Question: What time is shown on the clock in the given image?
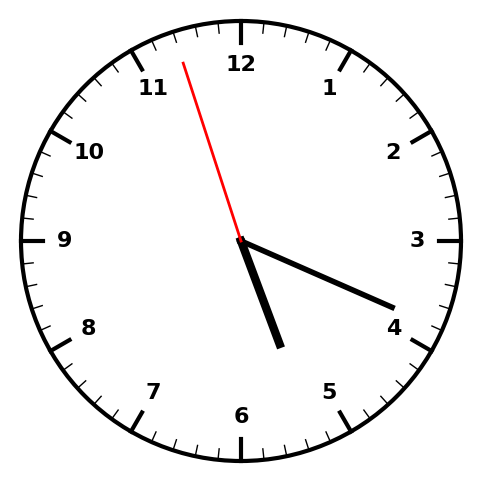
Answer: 05:18:57